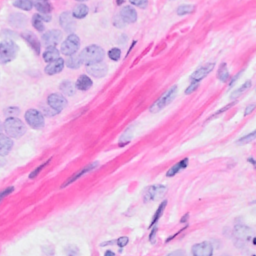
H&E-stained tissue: Breast